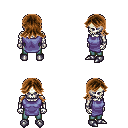
a pixel art fantasy rpg character, male body template, skeleton, chain tabard jacket, teal pants, brown loose hair, metal boots, four views (front, back, left, right), 2x2 character sprite sheet, small pixel art, hard edges, no anti-aliasing